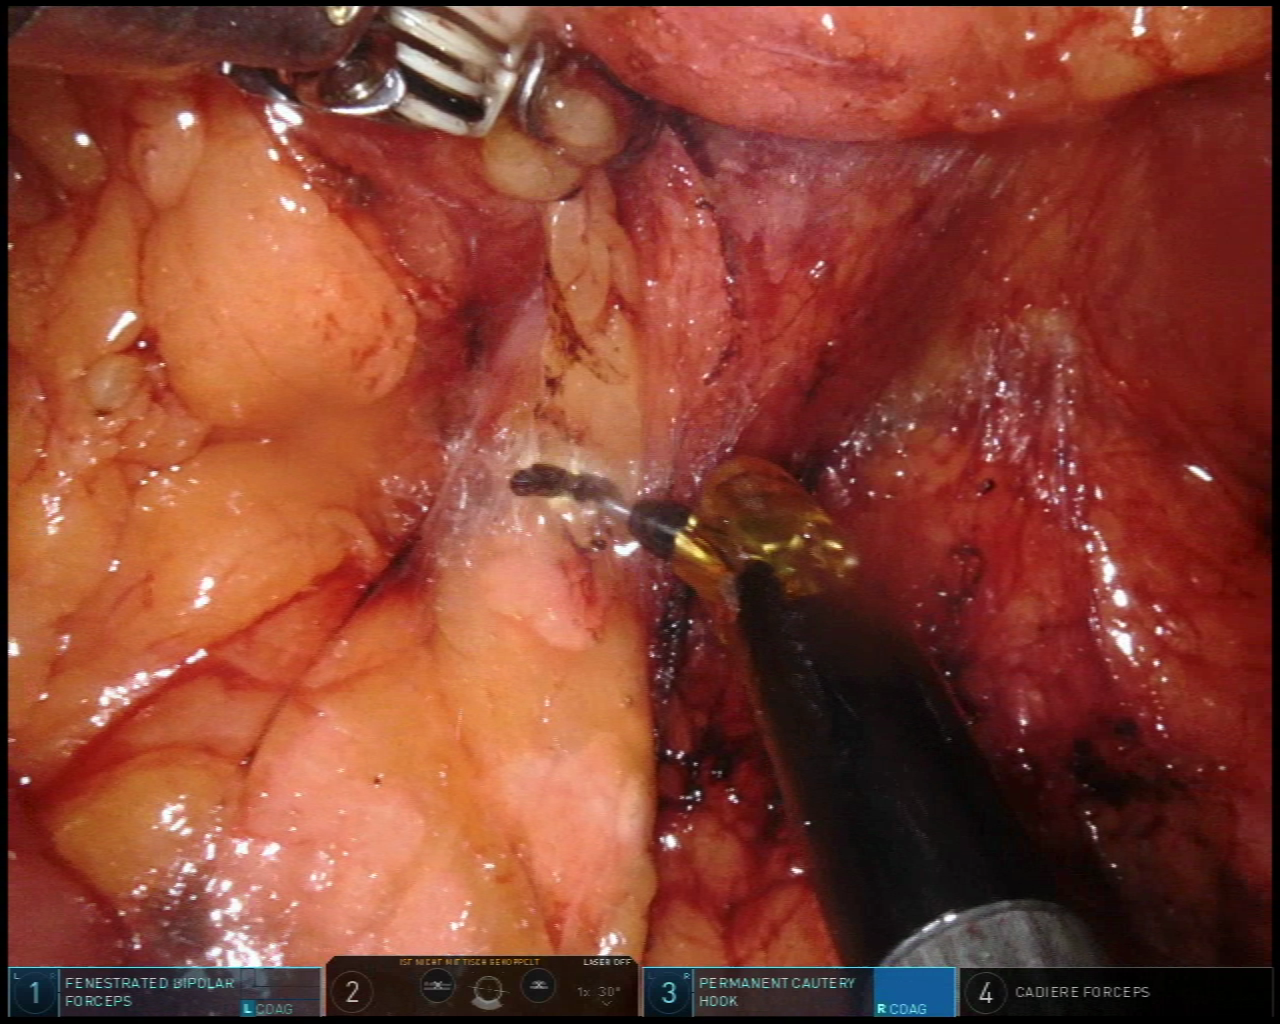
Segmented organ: pancreas
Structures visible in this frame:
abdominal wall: no
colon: no
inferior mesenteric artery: no
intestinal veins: no
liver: no
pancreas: yes
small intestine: yes
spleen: no
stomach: no
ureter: no
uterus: no
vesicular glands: no